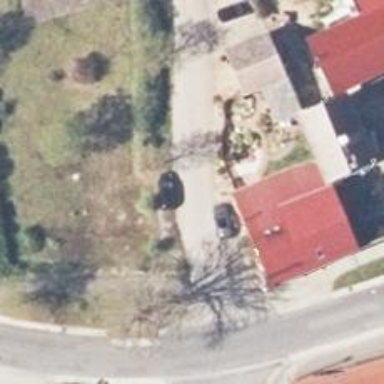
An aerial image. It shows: Smooth asphalt road in residential area.